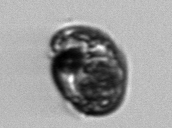
Label: Proterythropsis